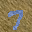
Label: 7